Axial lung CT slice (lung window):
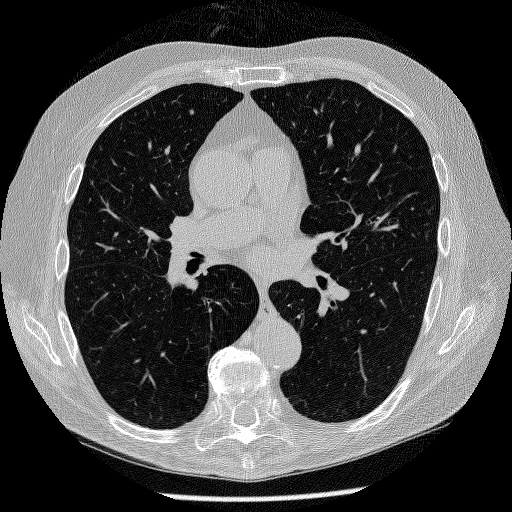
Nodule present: no